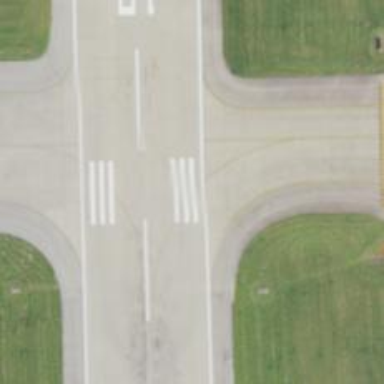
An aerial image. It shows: View of taxiway at the airport.